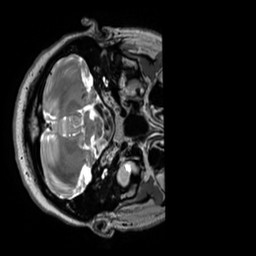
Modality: T2w
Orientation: axial
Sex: female
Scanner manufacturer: siemens
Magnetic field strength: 3 T
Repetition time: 3.2 s
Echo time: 0.409 s